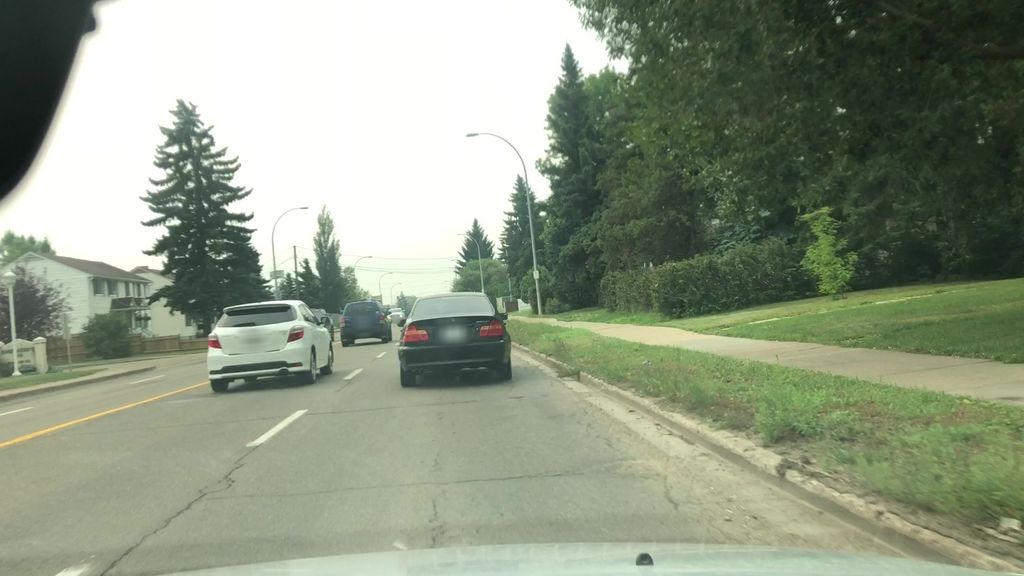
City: edmonton